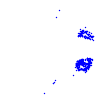
Particle: electron